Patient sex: M
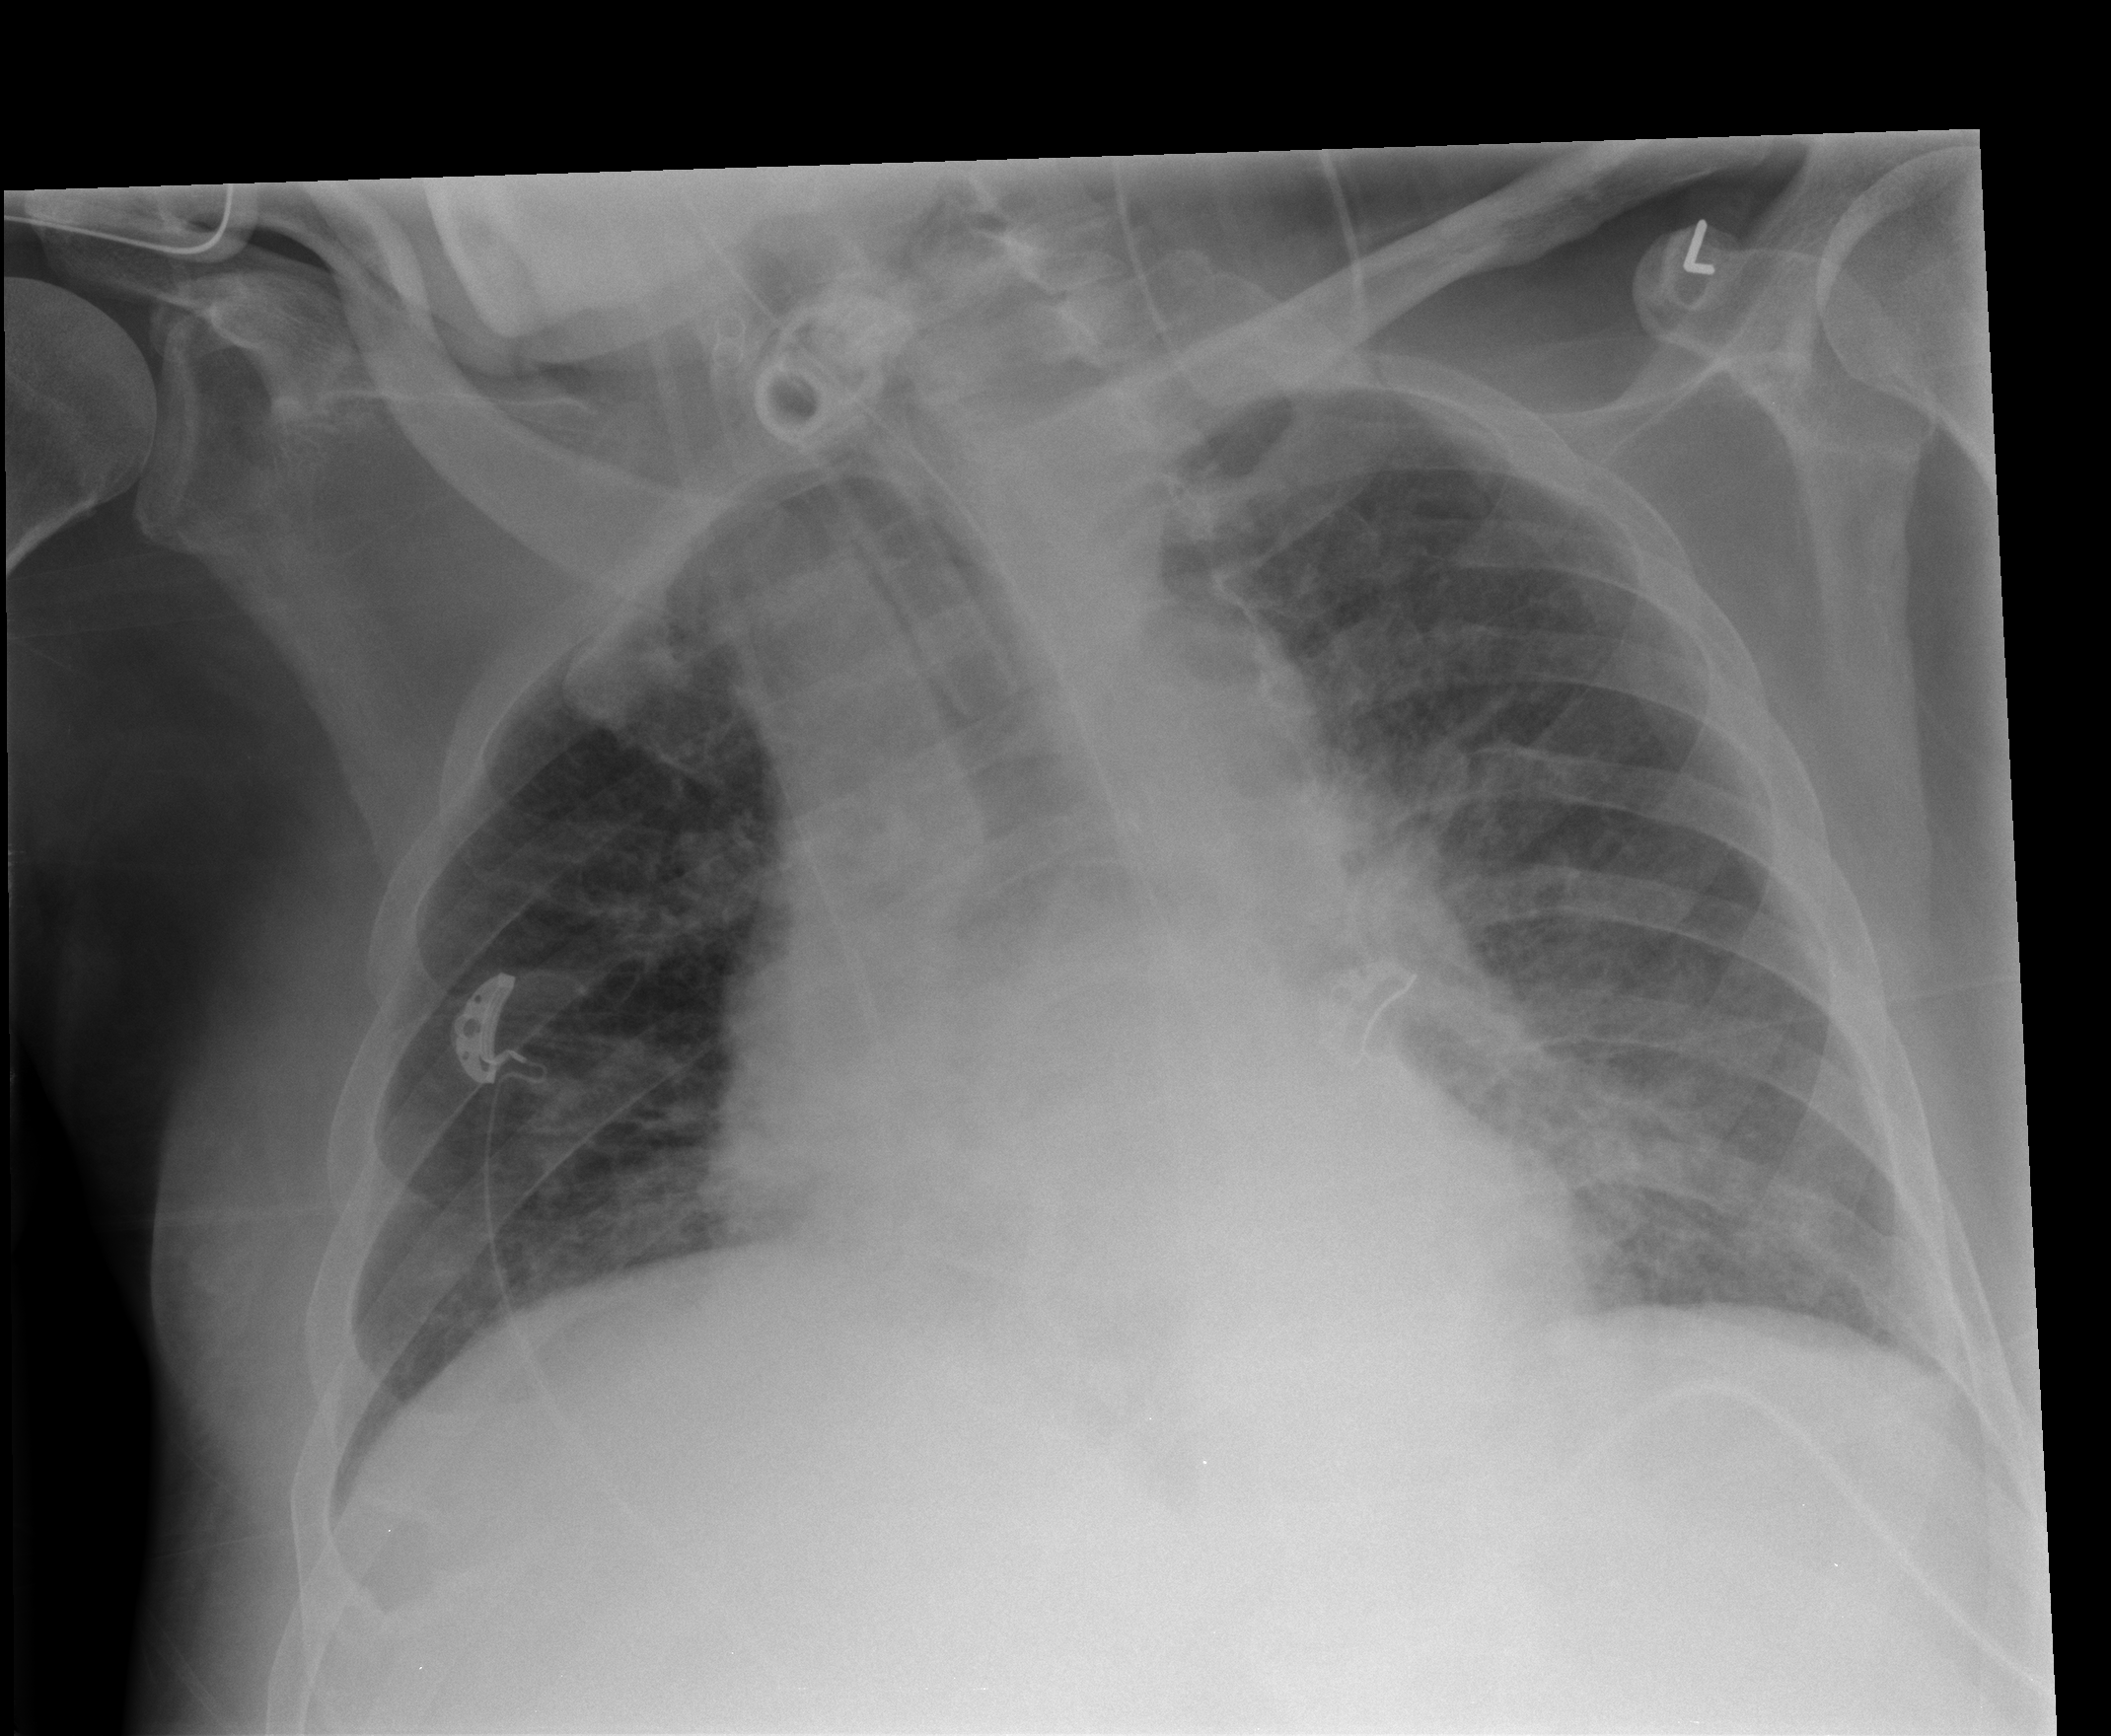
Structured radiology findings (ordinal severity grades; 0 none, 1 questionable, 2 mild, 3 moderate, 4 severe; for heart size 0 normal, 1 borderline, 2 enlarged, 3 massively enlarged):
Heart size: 2
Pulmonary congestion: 3
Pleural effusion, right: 0
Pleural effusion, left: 0
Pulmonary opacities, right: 2
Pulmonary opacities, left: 2
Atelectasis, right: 1
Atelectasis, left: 1